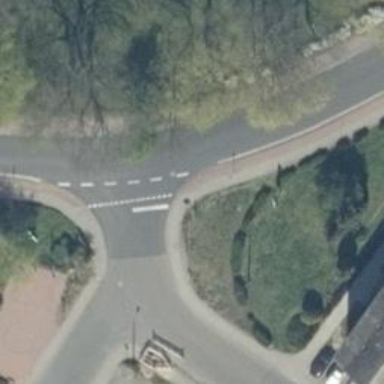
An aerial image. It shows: Road with stop sign.